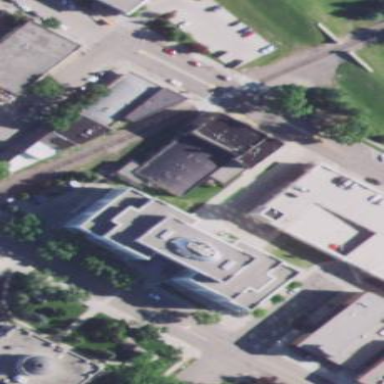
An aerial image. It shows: Public building.